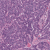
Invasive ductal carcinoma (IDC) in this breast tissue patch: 1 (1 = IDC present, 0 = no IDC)